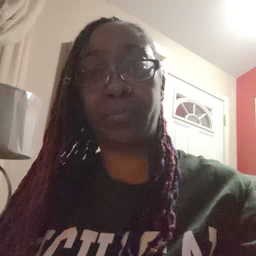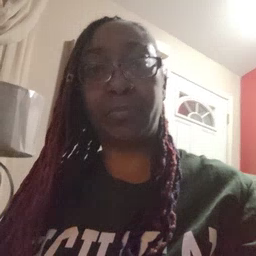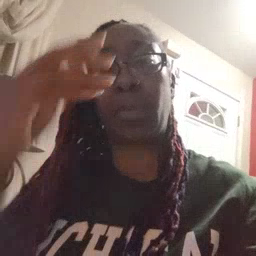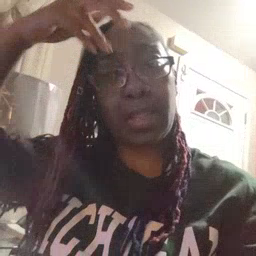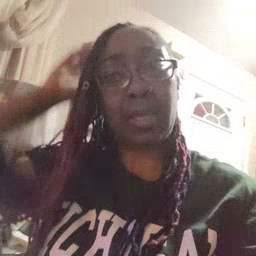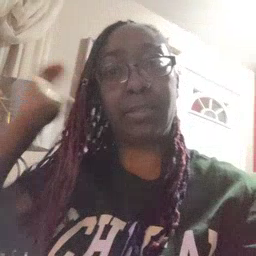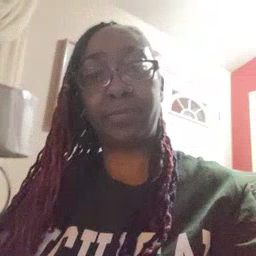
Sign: lion